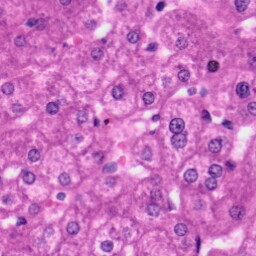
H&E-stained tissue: Liver